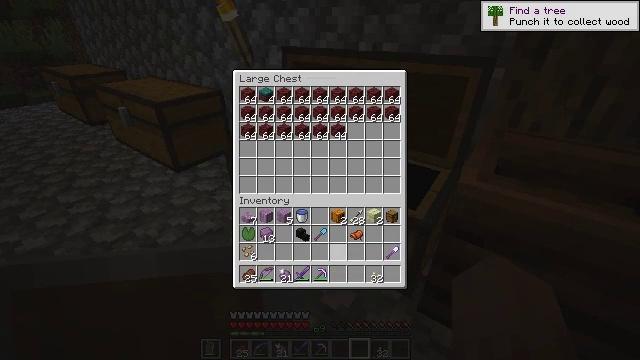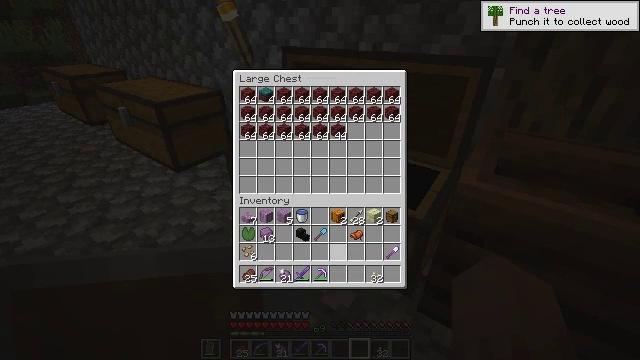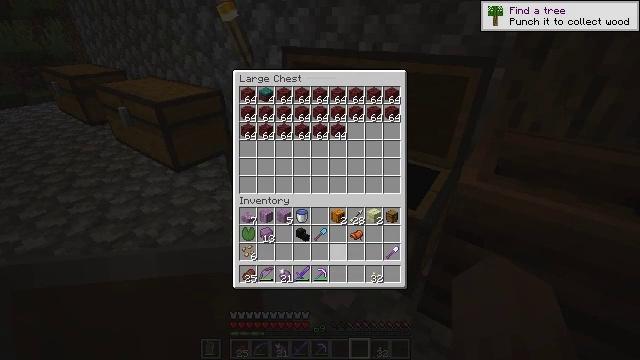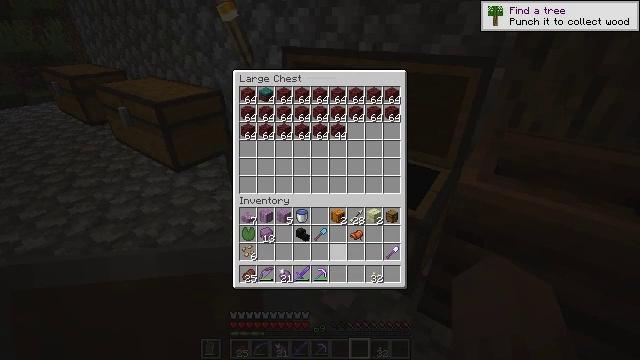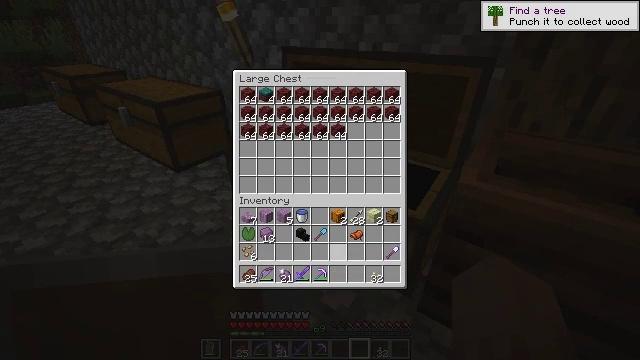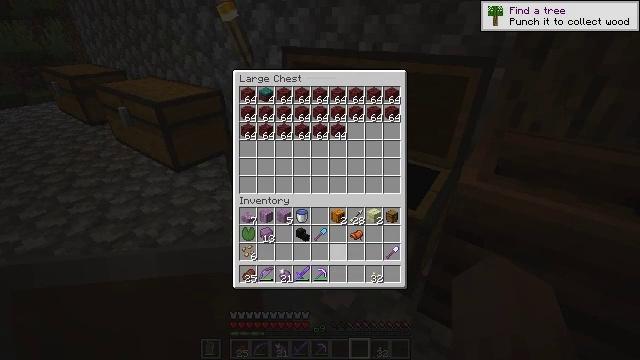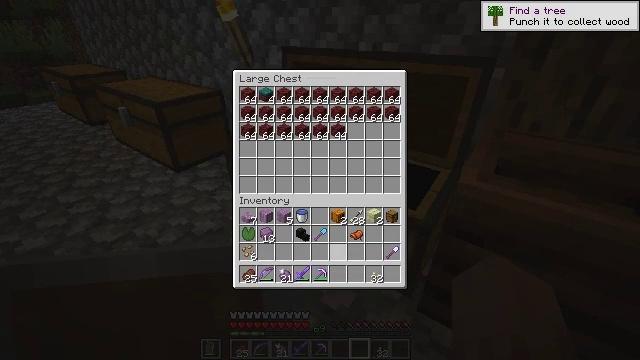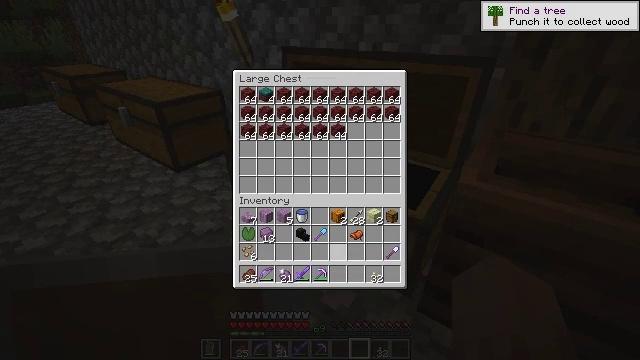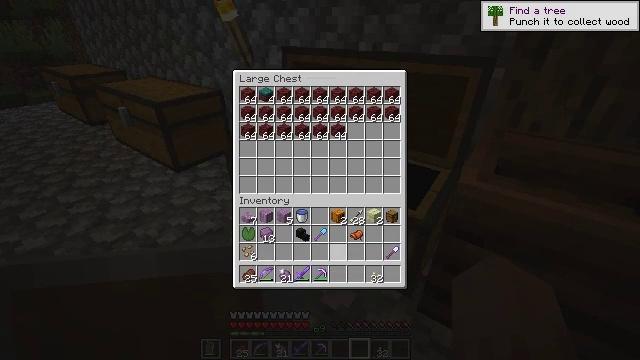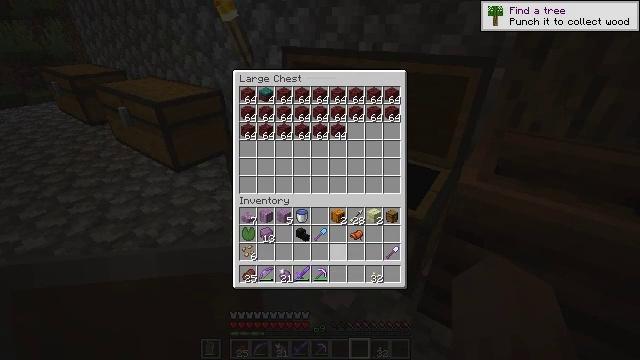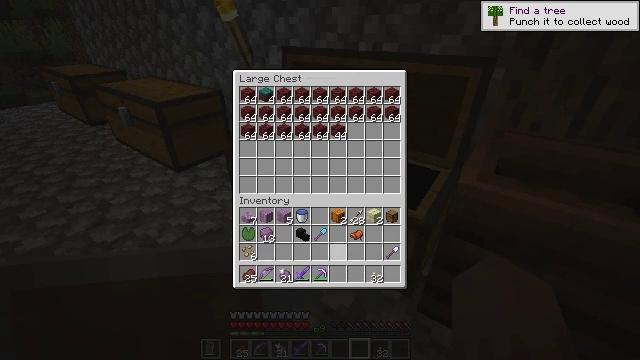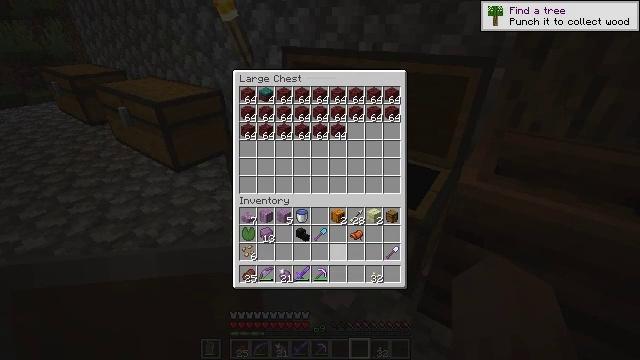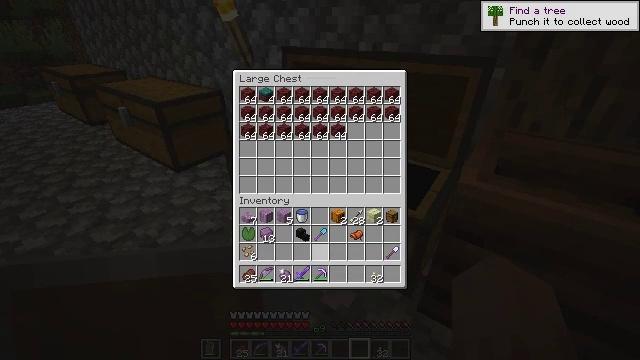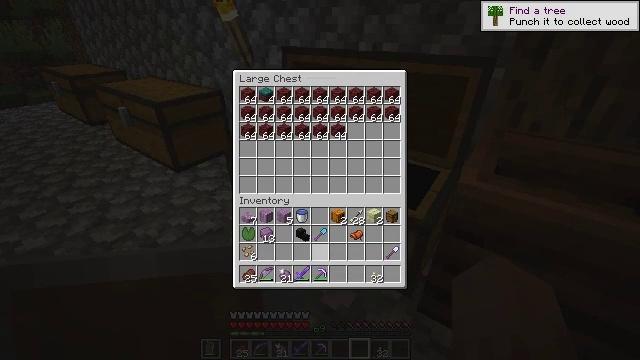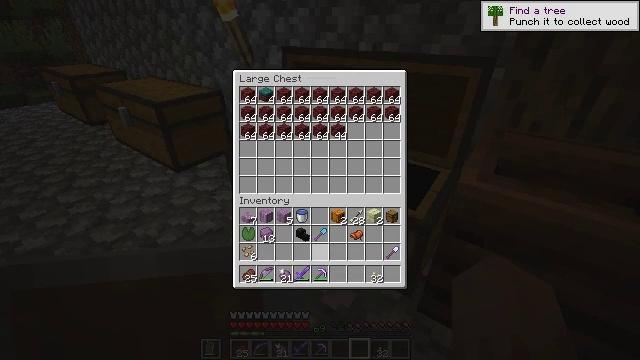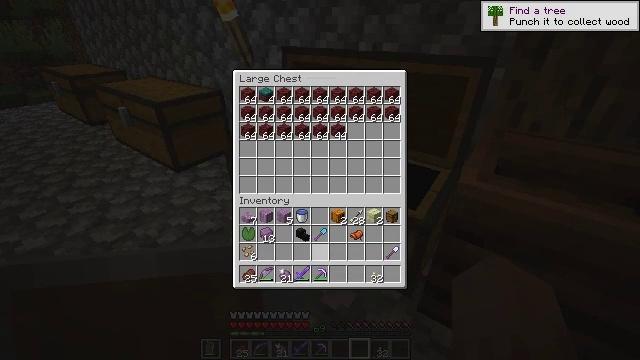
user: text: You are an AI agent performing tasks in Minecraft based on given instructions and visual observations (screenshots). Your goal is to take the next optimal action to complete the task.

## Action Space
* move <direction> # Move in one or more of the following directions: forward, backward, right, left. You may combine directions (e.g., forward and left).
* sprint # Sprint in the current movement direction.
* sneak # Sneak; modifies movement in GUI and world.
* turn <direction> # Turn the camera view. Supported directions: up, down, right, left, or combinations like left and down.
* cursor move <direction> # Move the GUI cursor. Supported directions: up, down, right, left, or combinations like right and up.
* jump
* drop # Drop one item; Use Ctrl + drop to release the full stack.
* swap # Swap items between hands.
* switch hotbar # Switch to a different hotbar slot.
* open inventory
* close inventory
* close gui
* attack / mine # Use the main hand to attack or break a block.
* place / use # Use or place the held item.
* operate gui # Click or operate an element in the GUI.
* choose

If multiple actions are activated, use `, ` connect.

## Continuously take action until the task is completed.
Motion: motion action
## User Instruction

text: Make a shulker box with necessary materials on the crafting table.
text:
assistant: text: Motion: sneak
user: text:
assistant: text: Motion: no_op
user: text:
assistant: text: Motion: no_op
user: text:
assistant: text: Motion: no_op
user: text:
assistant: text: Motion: no_op
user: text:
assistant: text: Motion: no_op
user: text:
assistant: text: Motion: no_op
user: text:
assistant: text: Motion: no_op
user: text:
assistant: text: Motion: no_op
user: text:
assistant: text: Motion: no_op
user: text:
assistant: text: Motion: no_op
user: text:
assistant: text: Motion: no_op
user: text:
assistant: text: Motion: no_op
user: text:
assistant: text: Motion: no_op
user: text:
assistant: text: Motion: no_op
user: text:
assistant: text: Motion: no_op
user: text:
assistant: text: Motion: no_op
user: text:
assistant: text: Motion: open inventory
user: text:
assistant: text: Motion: open inventory
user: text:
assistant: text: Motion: open inventory
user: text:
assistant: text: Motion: no_op
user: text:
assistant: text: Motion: turn right
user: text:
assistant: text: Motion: turn right
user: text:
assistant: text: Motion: turn right
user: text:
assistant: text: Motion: turn right
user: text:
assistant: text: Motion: turn right
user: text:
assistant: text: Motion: turn right
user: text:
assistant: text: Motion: turn up
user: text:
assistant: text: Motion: turn left
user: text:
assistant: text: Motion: no_op